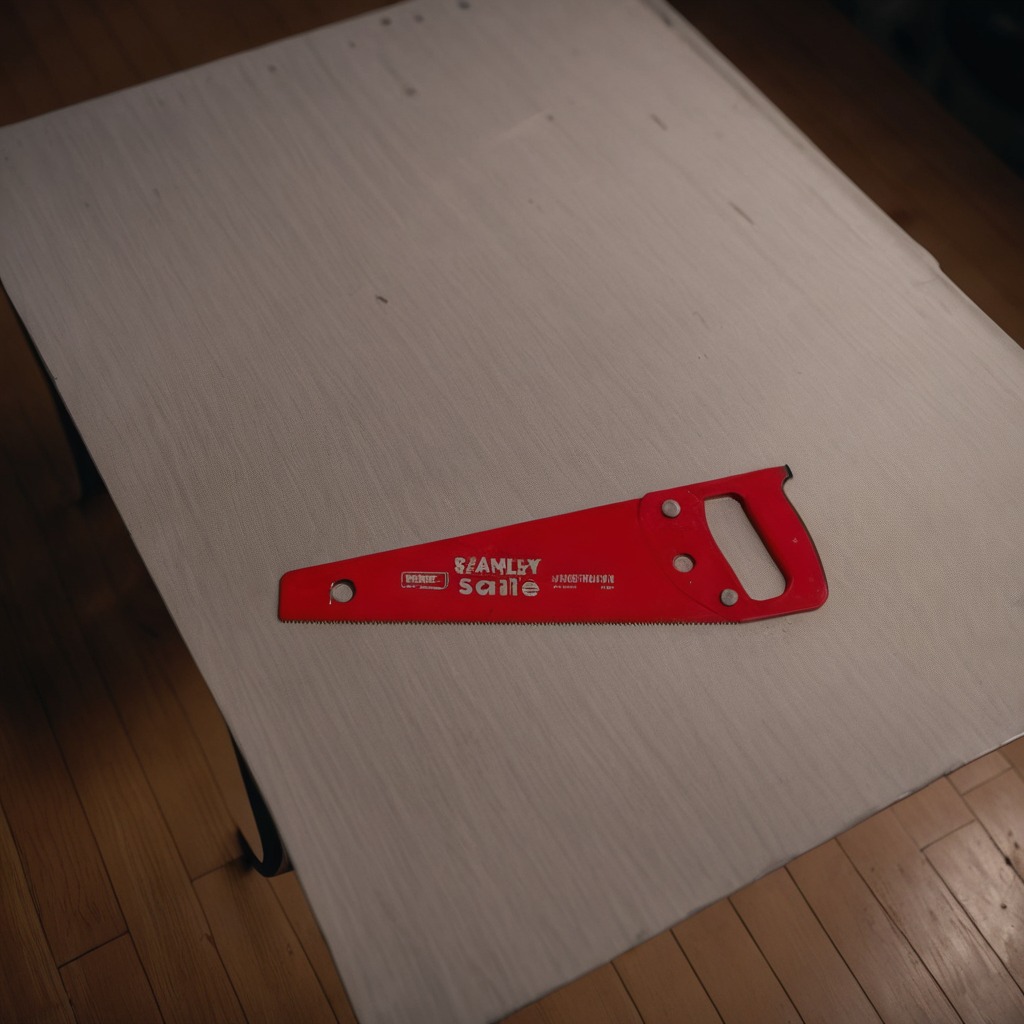
A metal saw is lying on a wooden table inside a workshop at night.